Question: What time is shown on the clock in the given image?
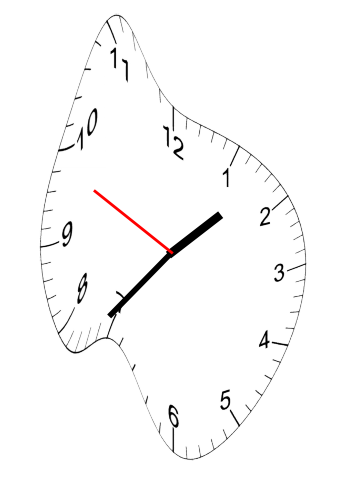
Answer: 01:36:49